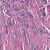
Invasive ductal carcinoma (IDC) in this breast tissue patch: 1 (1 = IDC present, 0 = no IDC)